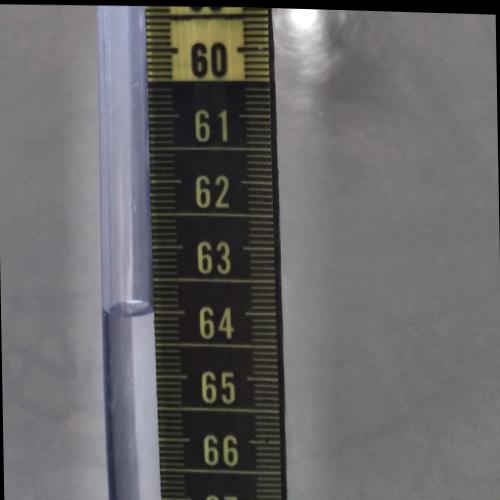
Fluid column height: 64.0 cm